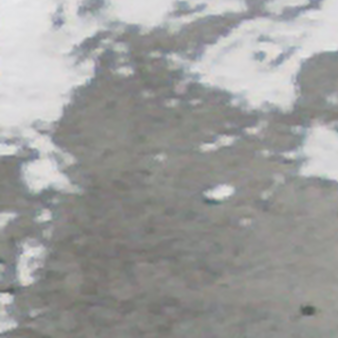
Label: other